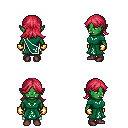
a pixel art fantasy rpg character, female body template, orc, green skin, sash dress, white pants, ruby red loose hair, gold gloves, maroon shoes, four views (front, back, left, right), 2x2 character sprite sheet, small pixel art, hard edges, no anti-aliasing